Question: Hello I have started learning socket programming and i have made a chat app but it is not working i don't know why, when server sends data the client print and receives it but when client sends data it did't print in the Server also the Output is also weird please help Thank You
as you can see that at server console the message is printed 2 times Why??
code for server>>
'''
public class Server {
public static Socket s;
public static void main(String[] args) throws IOException {
System.out.println("Server has Started");
ServerSocket ss = new ServerSocket(9999);
System.out.println("Server is Waiting For Client Connection");
s = ss.accept();
System.out.println("Client connected");
Runnable send = new sender();
Runnable recieve = new sender();
Thread sends = new Thread(send);
Thread recieves = new Thread(recieve);
sends.start();
recieves.start();
}
}
public class reciever implements Runnable{
@Override
public void run() {
while(true) {
try {
BufferedReader br = new BufferedReader(new InputStreamReader(Server.s.getInputStream()));
String message = br.readLine();
System.out.println("Client:" + message);
} catch (IOException e) {
// TODO Auto-generated catch block
e.printStackTrace();
}
}
}
}
public class sender implements Runnable{
@Override
public void run() {
while(true) {
try {
Scanner scan = new Scanner(System.in);
System.out.print("Message: ");
String message = scan.nextLine();
OutputStreamWriter os = new OutputStreamWriter(Server.s.getOutputStream());
PrintWriter out = new PrintWriter(os);
out.println(message);
os.flush();
} catch (IOException e) {
// TODO Auto-generated catch block
e.printStackTrace();
}
}
}
}
'''
Client Code>>
'''
public class Client {
public static Socket s ;
public static void main(String[] args) throws Exception {
String ip = "localhost";
int port = 9999;
s = new Socket(ip, port);
Runnable send = new sender();
Runnable recieve = new reciever();
Thread sends = new Thread(send);
Thread recieves = new Thread(recieve);
sends.start();
recieves.start();
}
}
public class reciever implements Runnable{
@Override
public void run() {
while(true) {
try {
BufferedReader br = new BufferedReader(new InputStreamReader(Client.s.getInputStream()));
String message = br.readLine();
System.out.println("Server:" + message);
} catch (IOException e) {
// TODO Auto-generated catch block
e.printStackTrace();
}
}
}
}
public class sender implements Runnable {
@Override
public void run() {
while(true) {
try {
Scanner scan = new Scanner(System.in);
System.out.print("Message: ");
String message = scan.nextLine();
OutputStreamWriter os = new OutputStreamWriter(Client.s.getOutputStream());
PrintWriter out = new PrintWriter(os);
out.println(message);
os.flush();
} catch (IOException e) {
// TODO Auto-generated catch block
e.printStackTrace();
}
}
}
}
'''
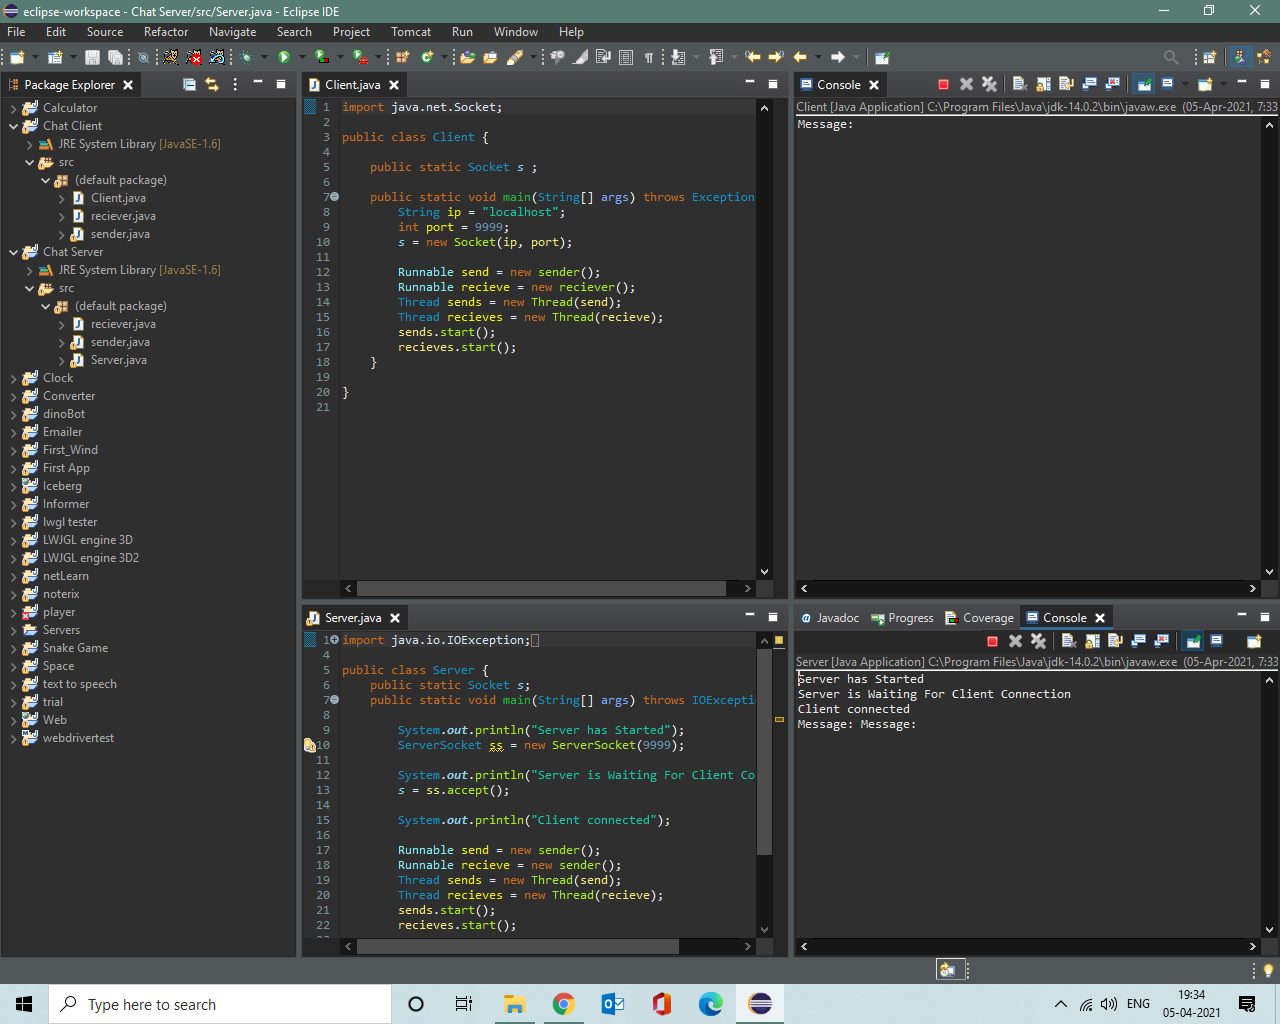
Answer: In Server code change
'''
Runnable recieve = new sender();
'''
to
'''
Runnable recieve = new reciever();
'''